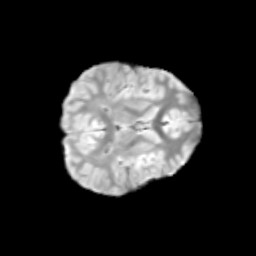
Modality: T2w
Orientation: axial
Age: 10
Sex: male
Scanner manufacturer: siemens
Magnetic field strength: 3 T
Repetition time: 3.8 s
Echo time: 0.07 s